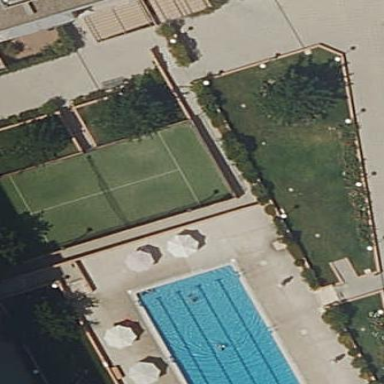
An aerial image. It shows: Tennis court in leisure pitch.